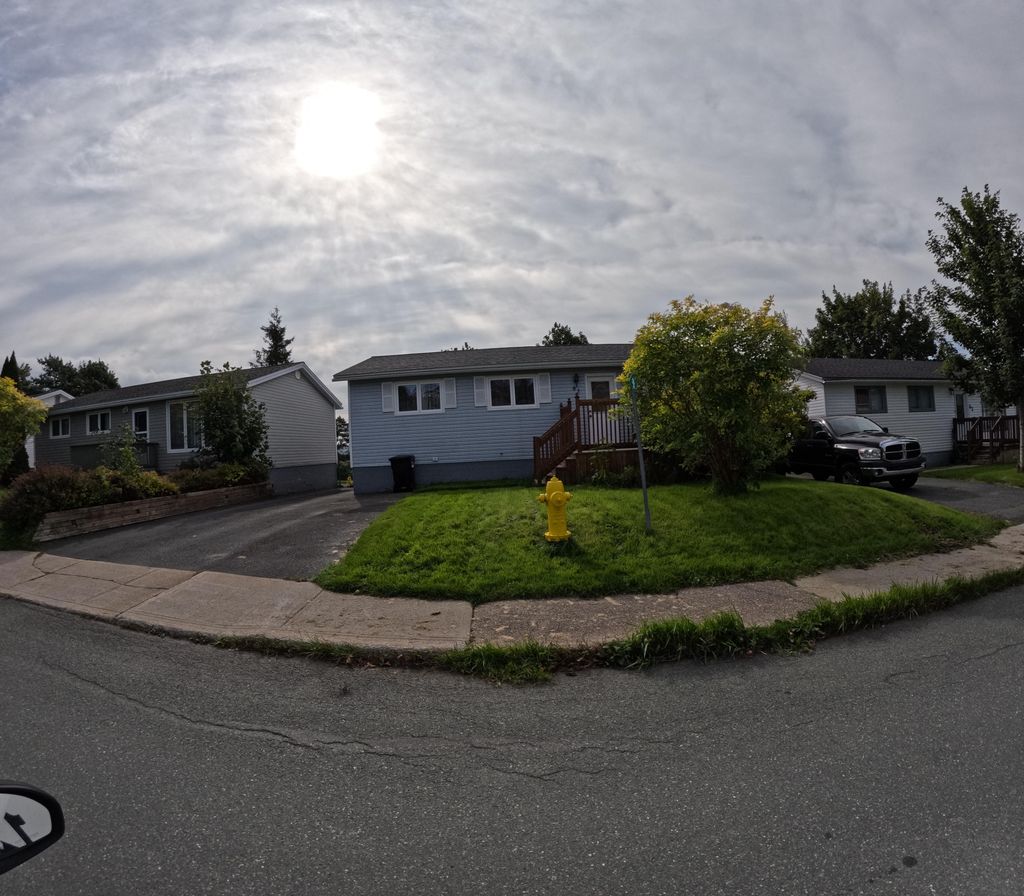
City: st_johns